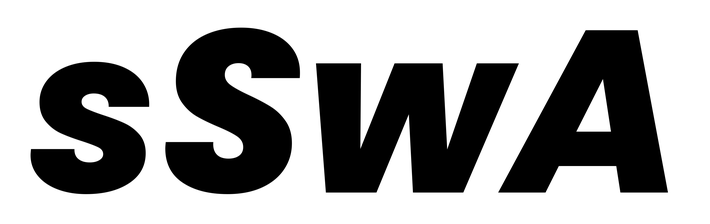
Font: Poppins-ExtraBoldItalic